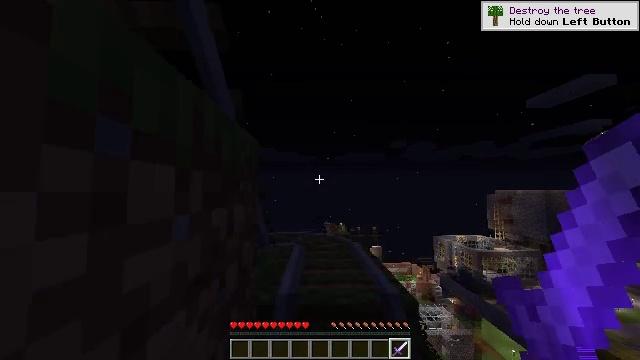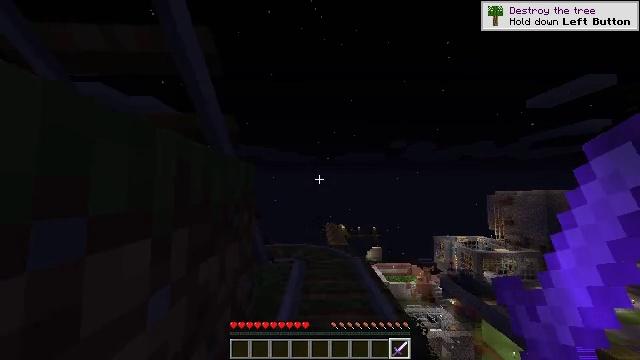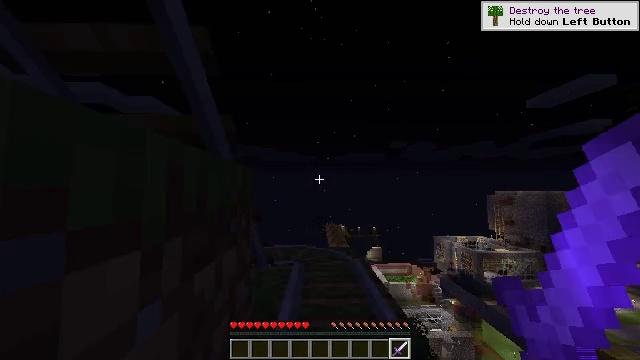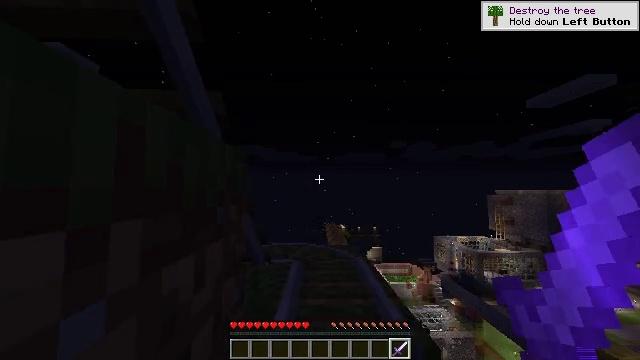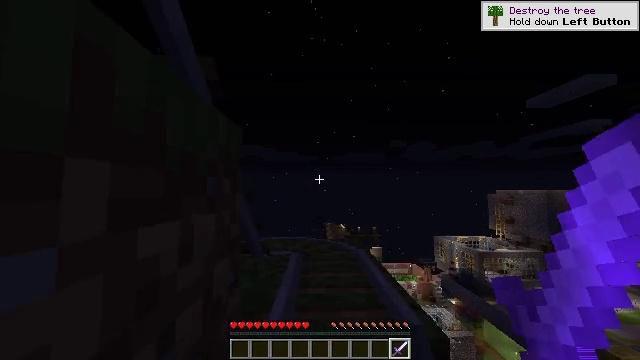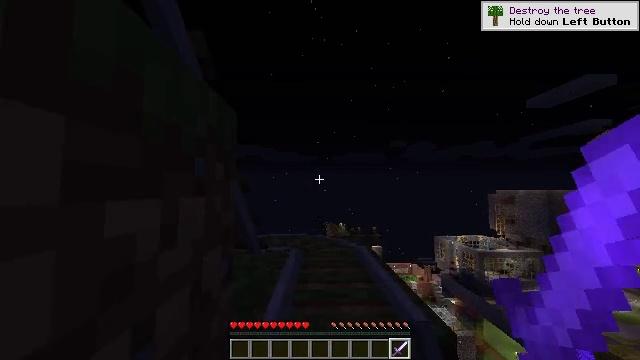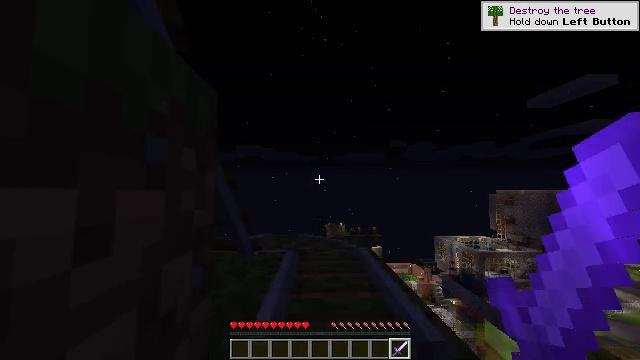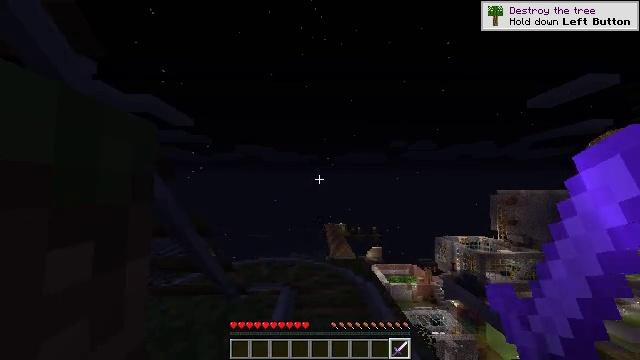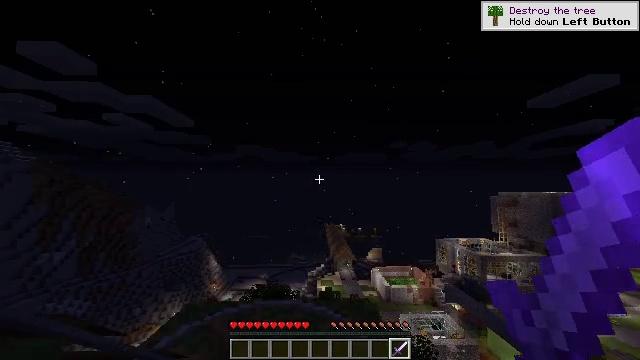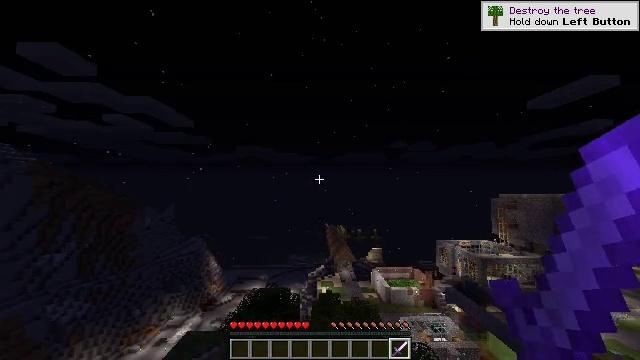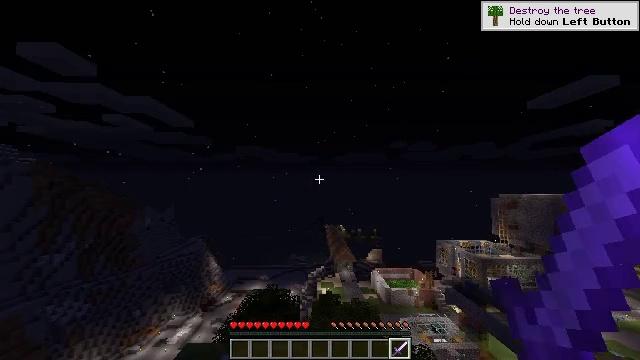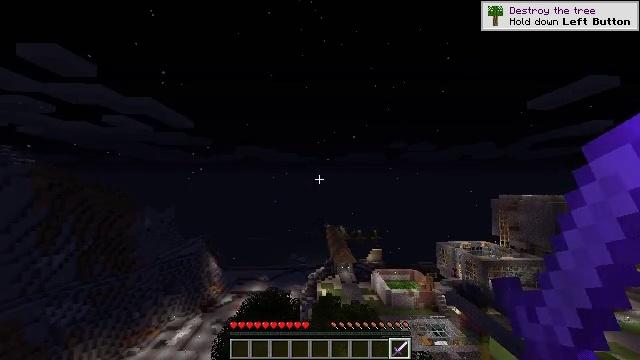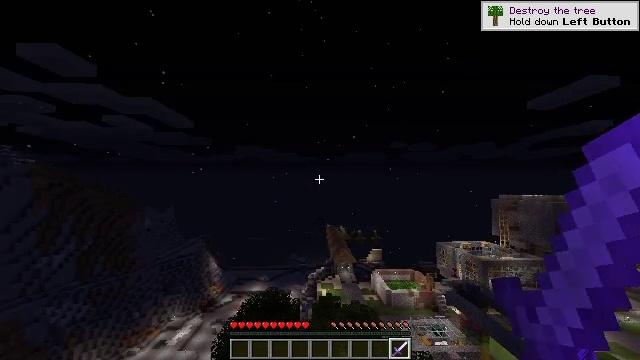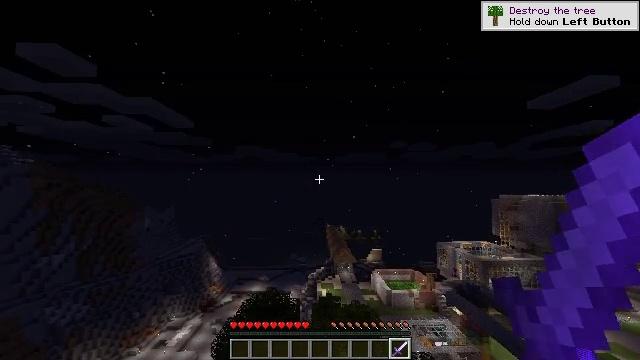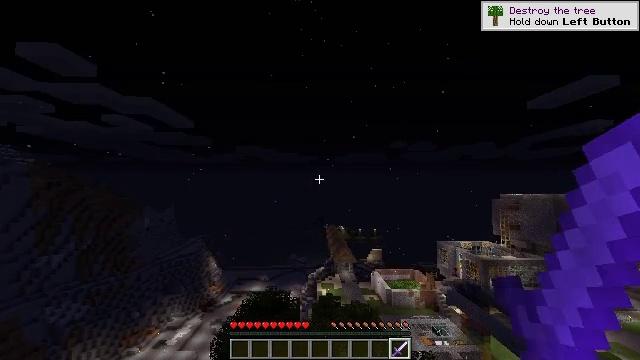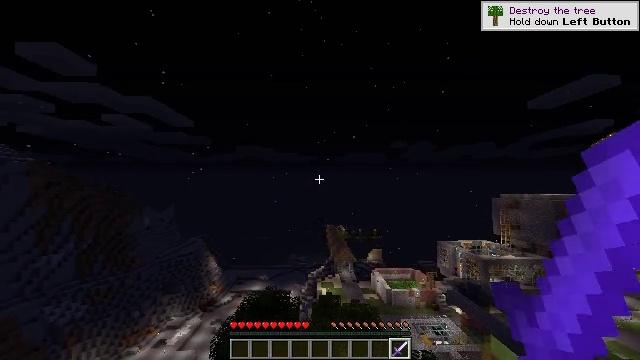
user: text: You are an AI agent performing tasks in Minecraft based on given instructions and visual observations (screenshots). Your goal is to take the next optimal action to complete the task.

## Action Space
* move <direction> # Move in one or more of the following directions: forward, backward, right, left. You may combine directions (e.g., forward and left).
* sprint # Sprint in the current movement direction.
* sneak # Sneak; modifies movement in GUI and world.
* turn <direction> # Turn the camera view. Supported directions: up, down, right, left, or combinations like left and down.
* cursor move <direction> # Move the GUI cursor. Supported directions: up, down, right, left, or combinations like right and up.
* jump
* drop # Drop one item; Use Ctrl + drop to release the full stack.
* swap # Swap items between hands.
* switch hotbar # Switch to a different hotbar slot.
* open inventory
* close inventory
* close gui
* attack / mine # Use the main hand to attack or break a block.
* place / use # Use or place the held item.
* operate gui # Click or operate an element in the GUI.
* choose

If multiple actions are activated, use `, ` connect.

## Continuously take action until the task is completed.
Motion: motion action
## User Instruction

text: Kill mobs.
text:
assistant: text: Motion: move forward
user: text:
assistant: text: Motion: move forward
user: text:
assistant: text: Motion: move forward
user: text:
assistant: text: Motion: move forward
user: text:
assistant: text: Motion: move forward
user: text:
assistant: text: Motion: move forward
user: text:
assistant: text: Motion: move forward, jump
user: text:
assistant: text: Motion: move forward, jump
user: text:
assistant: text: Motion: move forward, jump
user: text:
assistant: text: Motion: move forward
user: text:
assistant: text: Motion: move forward
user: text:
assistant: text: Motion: move forward
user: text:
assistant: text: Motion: move forward
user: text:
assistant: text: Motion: no_op
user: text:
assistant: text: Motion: no_op
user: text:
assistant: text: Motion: no_op
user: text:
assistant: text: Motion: no_op
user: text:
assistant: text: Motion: no_op
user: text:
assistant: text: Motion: no_op
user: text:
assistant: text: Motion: no_op
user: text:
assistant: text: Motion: no_op
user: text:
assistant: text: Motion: no_op
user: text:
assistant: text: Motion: no_op
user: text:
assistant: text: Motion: no_op
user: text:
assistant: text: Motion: no_op
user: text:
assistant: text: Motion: turn left
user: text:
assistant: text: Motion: turn left and down
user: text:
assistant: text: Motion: turn left and down
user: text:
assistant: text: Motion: turn left and down
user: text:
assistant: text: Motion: turn left and down